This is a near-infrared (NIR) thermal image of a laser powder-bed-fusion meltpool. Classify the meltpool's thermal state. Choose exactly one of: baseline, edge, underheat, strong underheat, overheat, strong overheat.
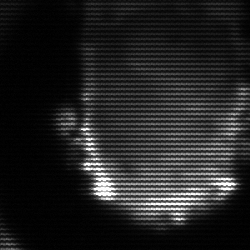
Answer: baseline